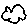
Label: cloud